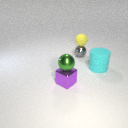
small purple metal cube in front of small gray metal sphere